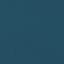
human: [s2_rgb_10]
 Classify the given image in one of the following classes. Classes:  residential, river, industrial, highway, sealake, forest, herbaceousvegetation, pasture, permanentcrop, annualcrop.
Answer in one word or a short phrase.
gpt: SeaLake